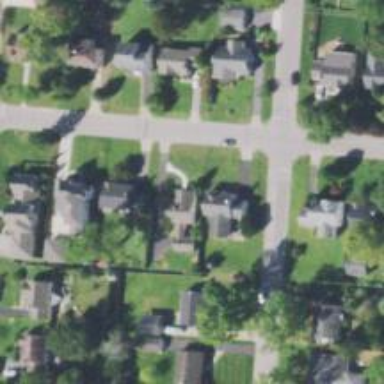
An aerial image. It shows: Residential driveway.